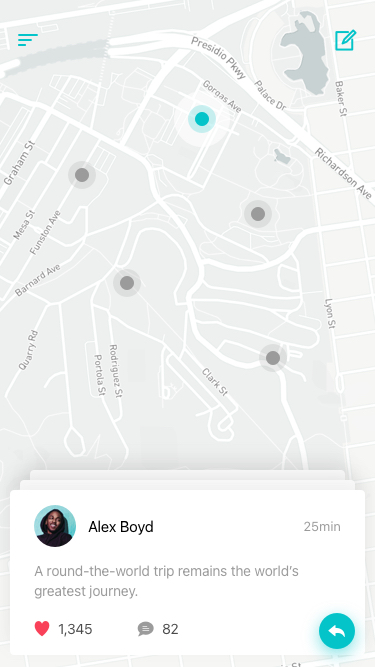
Text in this UI design:
1,345
82
A round-the-world trip remains the world’s greatest journey.
For two out of every three people, this is the ultimate travel experience, according to recent research. Needless to say, in a world obsessed by travel, travelers and travel agents are both looking for the cheapest tickets and airfares available.

Cheap airline tickets, in most cases, can be obtained from wholesale dealers and discounters.

If your requirements are simple – you want a round-trip ticket from one place to another, you have a particular airline on your mind and you have definite dates; then you can go directly to the source – to the ticket discount agency which buys cheap tickets in bulk from wholesalers and consolidators.

In real life most trips require more planning, and most people need a help from the agent to figure out what would be the best air ticket solution for their particular case. Cheap airfares to a particular region can often be found with local airlines that specialize in that country. Sometimes an agency that operates and retails tours to a particular country will have a discount agreement with the national carrier and will sell discount tickets on that airline.

With a bit of research through travel magazines aimed at the particular country of your choice, you can often find agencies dealing with national carriers for that country. For the cheapest possible airfare to many places the most affordable prices are often found in local travel agencies that deal with a particular destination selling round-trip discount airline flights – most likely to the capital of that country and a few main cities.

Sometimes you can find a really cheap air ticket with a discount retail agency that specializes in trips to a wider range of destinations or to multiple destinations. Through the sheer number of tickets that they sell they can command a reasonable discount. However, keep in mind that most advertised prices do not include taxes, luggage fee and airport tax, so the cheap airfare may end up being not so cheap. Best to read the small print to clarify exactly what you are getting before you purchase a ticket.

Another trick of the trade is for agencies to grab attention by indicating the lowest possible prices, which only apply on specific dates in low season. You’ll find that all agencies do this, even the most expensive ones so, don’t be surprised if you get a quote at double the price from what was displayed in the ad.

Airlines usually publish their scheduled flights and prices six months in advance. If you have decided on a destination it can be a good opportunity to get an ‘early bird’ discount by booking well in advance. Keep your eye on the travel press and also airline web-sites. There are often special discounts and incentives aimed at travelers who book online, as carrying out a booking online is cheaper for the company than through an intermediary who will take a commission.

However, although you can expect to get the cheapest air ticket if you start searching many months ahead, there are some exceptions. At times like Christmas or other periods of high demand the prices are usually inflated and planes fill up many months in advance. If you can be flexible and travel on actual holiday days such as Christmas day or New Years Eve you can find some pretty attractive discounts.
Alex Boyd
25min